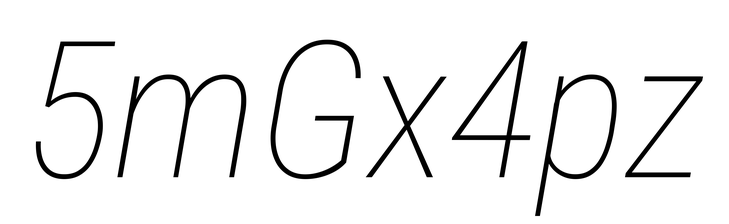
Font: Roboto-Italic_Condensed_Thin_Italic